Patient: sex M, age 46
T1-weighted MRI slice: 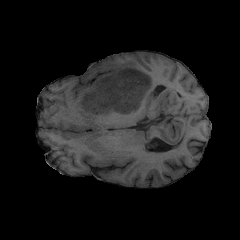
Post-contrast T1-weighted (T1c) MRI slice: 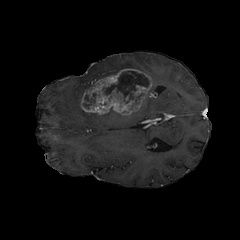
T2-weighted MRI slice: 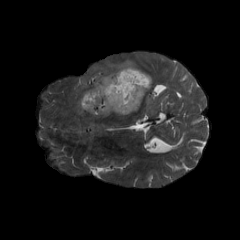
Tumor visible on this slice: yes
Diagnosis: Glioblastoma, IDH-wildtype
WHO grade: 4